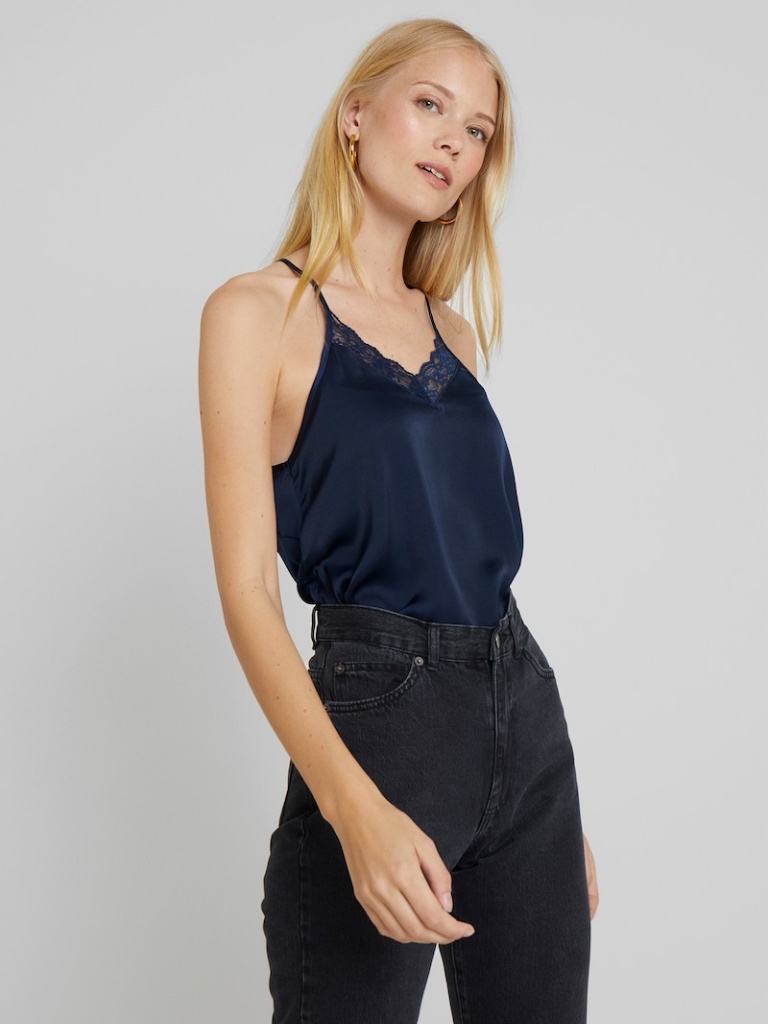
satin relaxed sleeveless hip length Fully Tucked in halter camisole